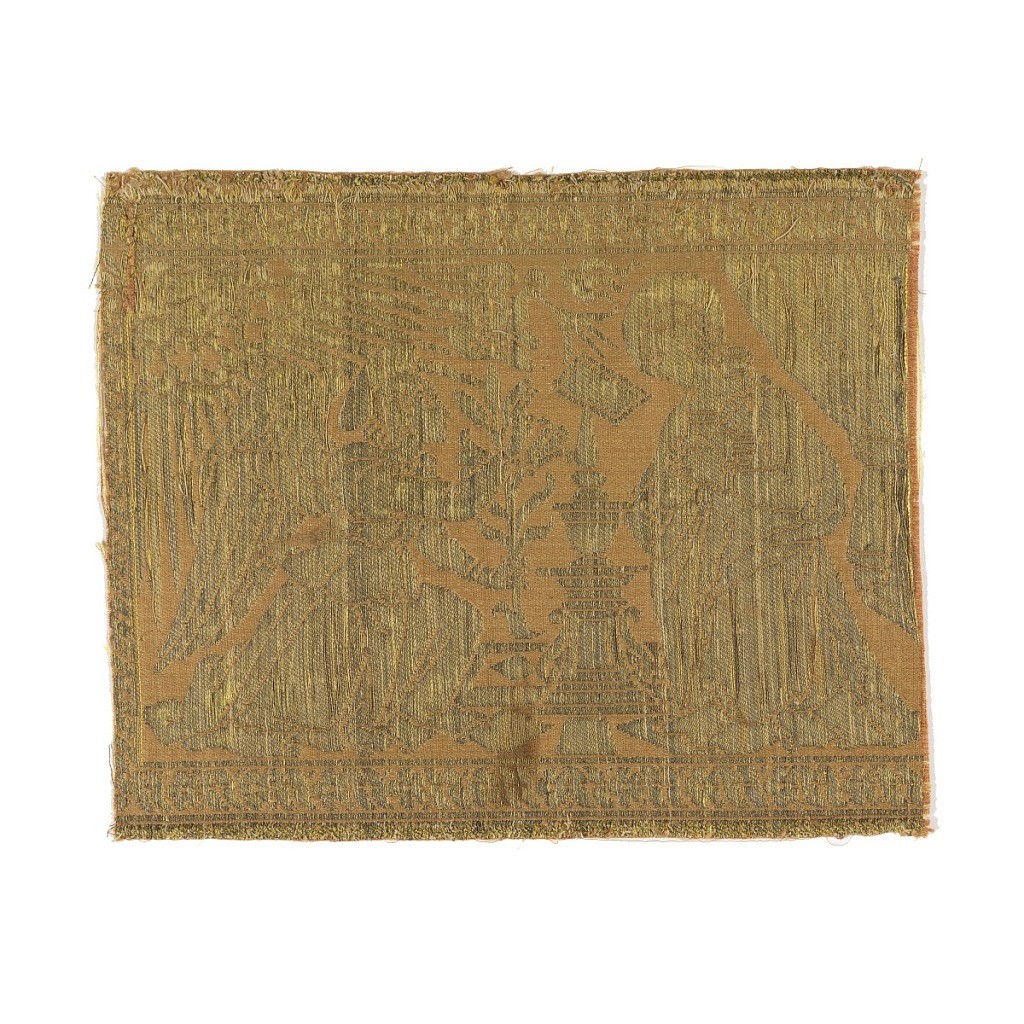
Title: Orphrey band
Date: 16th century
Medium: silk, metal wrapped linen Technique:combination of two structures; 4&1 satin plus 2/2 twill and metallic in 3/1 twill
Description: Scene of the Annunciation in coral and yellow silk plus gold.